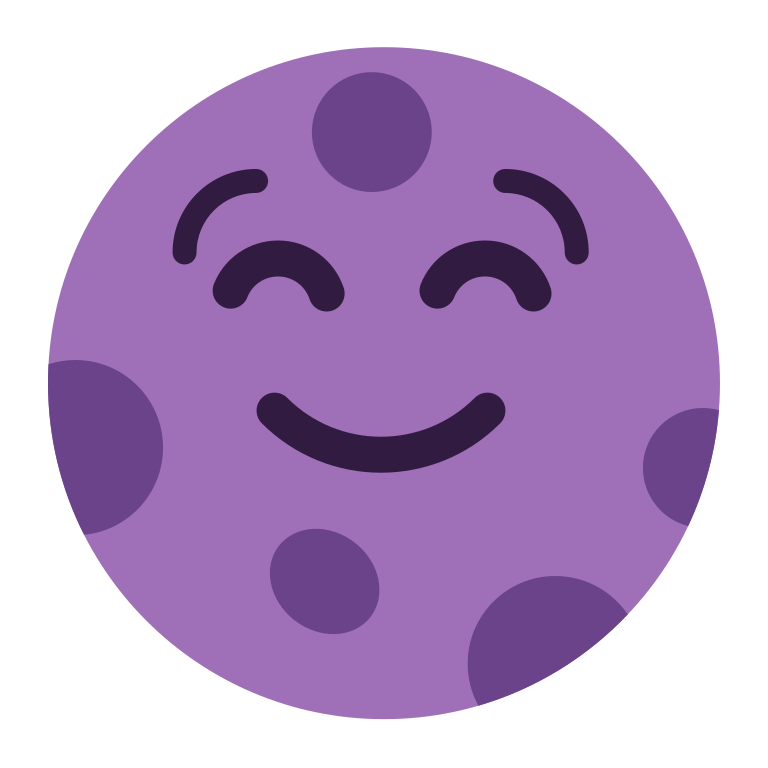
new moon face flat